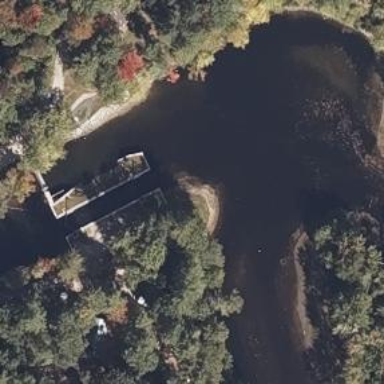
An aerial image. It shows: Lock gate on waterway.